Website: bh-photo
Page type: cart
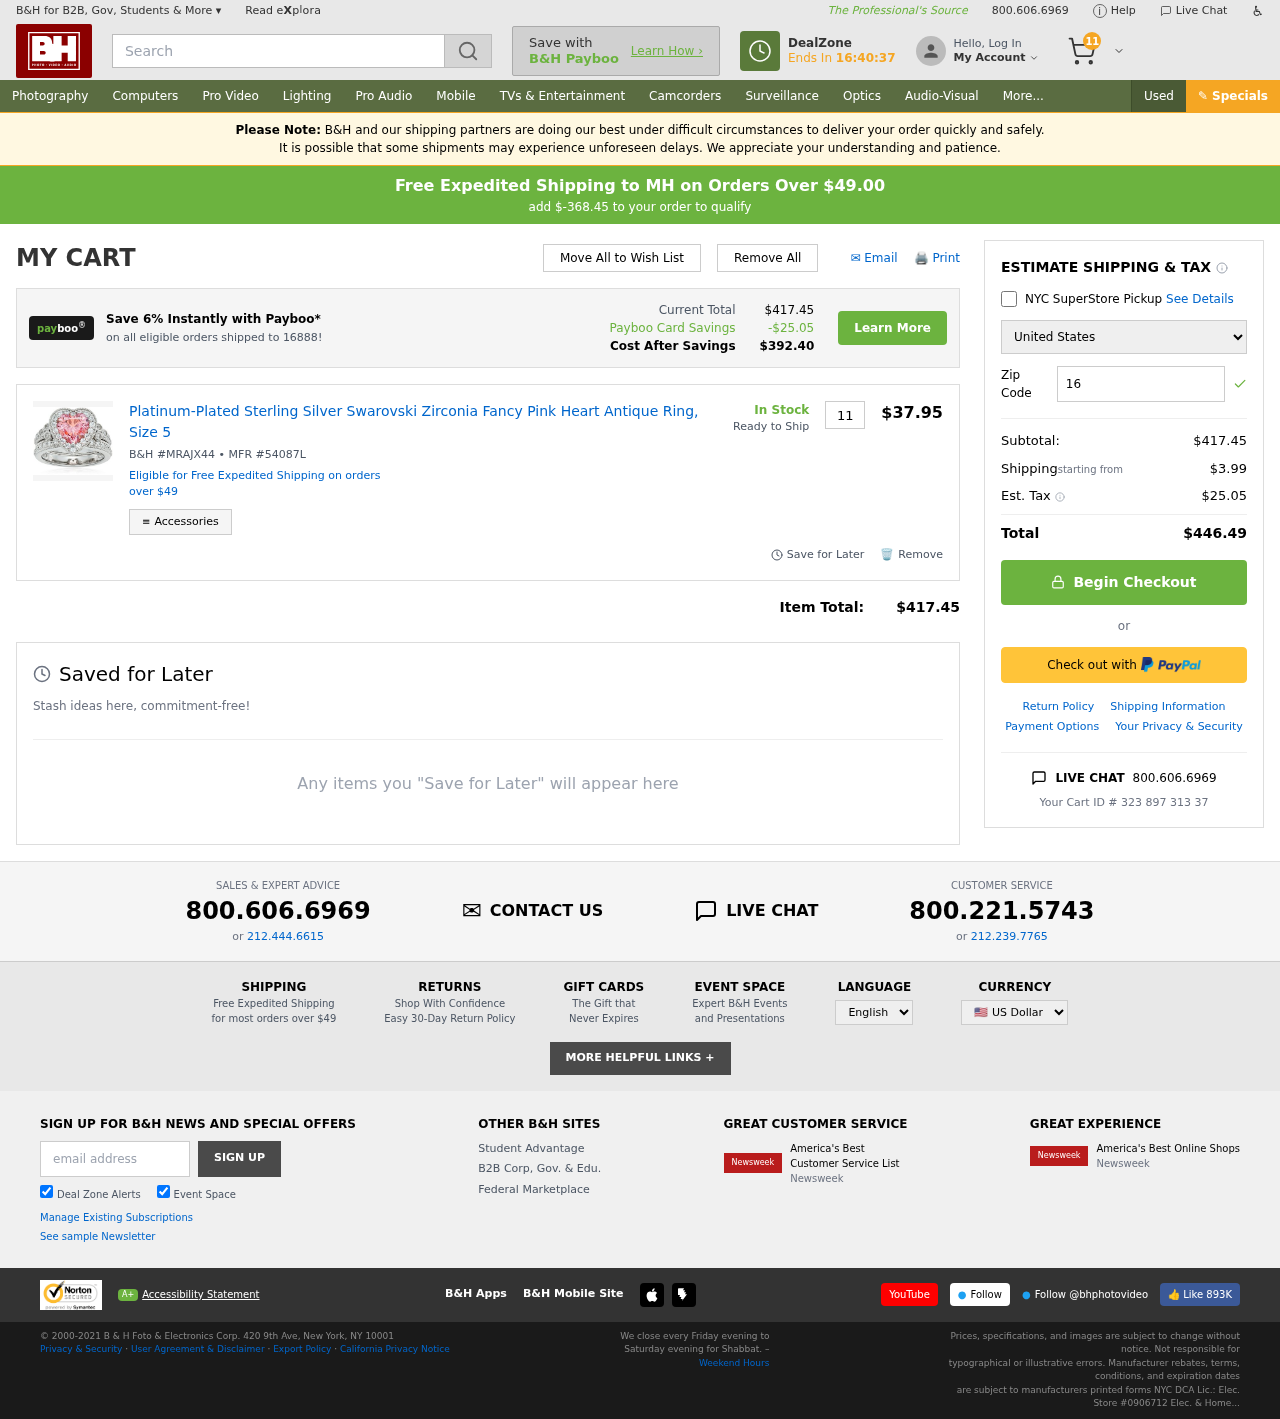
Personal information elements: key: PII_COUNTRY
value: United States
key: PII_POSTCODE
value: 16888
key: PII_STATE
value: MH
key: PII_POSTCODE2
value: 16888
Product elements: key: PRODUCT1_NAME
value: Platinum-Plated Sterling Silver Swarovski Zirconia Fancy Pink Heart Antique Ring, Size 5
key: PRODUCT1_PRICE
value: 37.95
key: PRODUCT1_QUANTITY
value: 11
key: PRODUCT1_SKU
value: MRAJX44
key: PRODUCT1_MFR
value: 54087L
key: PRODUCT1_AVAILABILITY
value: In Stock
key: PRODUCT1_SHIP_STATUS
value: Ready to Ship
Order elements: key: ORDER_NUM_ITEMS
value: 11
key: FREE_SHIPPING_THRESHOLD
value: $-368.45
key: ORDER_SUBTOTAL
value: $417.45
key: ORDER_SHIPPING_COST
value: $3.99
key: ORDER_TAX
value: $25.05
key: ORDER_TOTAL
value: $446.49
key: ORDER_ID
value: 323 897 313 37
Search elements: key: HEADER_SEARCH
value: Search
Other elements: key: PAYBOO_SAVINGS
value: -$25.05
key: COST_AFTER_SAVINGS
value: $392.40